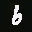
Label: 6